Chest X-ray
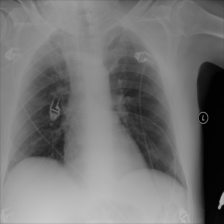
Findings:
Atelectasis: negative
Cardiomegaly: negative
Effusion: negative
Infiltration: negative
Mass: negative
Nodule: negative
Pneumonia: negative
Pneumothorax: negative
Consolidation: negative
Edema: negative
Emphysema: negative
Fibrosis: negative
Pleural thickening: negative
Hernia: negative